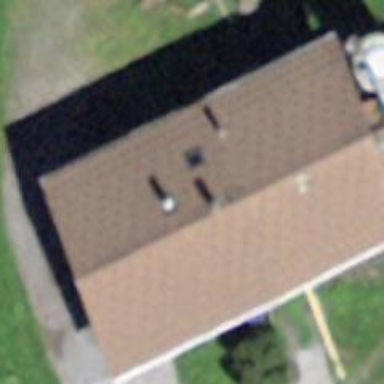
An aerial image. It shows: Farm building with gabled roof.